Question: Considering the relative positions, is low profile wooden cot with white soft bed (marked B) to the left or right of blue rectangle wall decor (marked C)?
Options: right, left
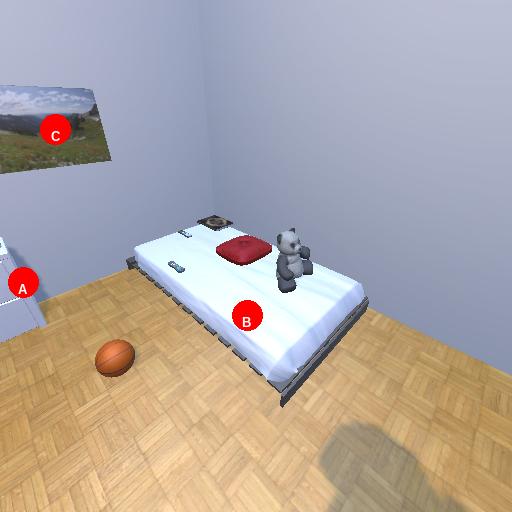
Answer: right